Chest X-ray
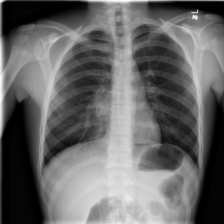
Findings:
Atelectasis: negative
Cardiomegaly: negative
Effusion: negative
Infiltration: negative
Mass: positive
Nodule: negative
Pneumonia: negative
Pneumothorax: negative
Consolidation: negative
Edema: negative
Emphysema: negative
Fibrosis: negative
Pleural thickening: negative
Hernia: negative